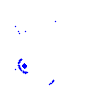
Particle: pion